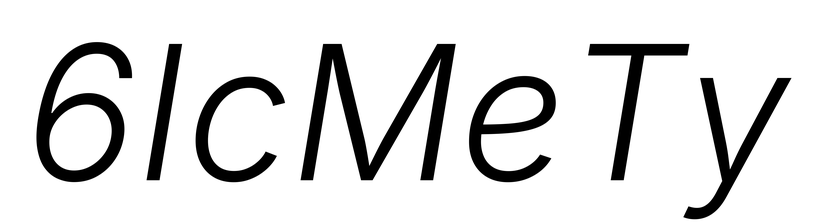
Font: Inter-Italic_Light_Italic